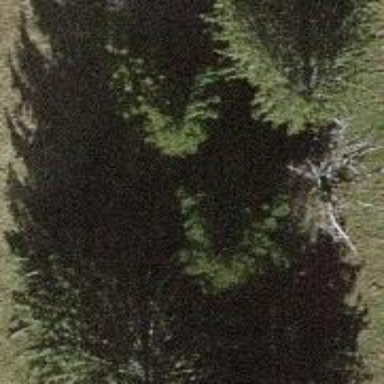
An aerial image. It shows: Beautiful tree in nature.